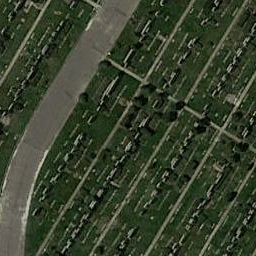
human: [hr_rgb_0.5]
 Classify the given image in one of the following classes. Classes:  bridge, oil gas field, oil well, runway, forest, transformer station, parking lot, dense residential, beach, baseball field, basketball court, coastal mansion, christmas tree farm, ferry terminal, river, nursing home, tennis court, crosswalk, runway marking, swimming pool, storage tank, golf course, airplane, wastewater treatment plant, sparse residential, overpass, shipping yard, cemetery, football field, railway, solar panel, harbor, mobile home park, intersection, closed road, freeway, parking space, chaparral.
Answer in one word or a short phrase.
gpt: cemetery